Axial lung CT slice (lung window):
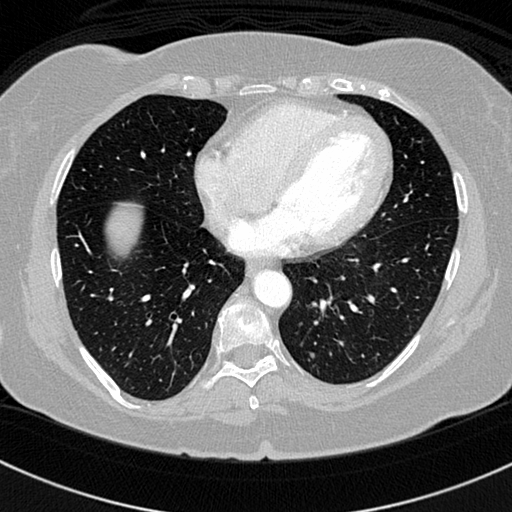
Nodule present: yes
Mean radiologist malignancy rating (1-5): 2.5